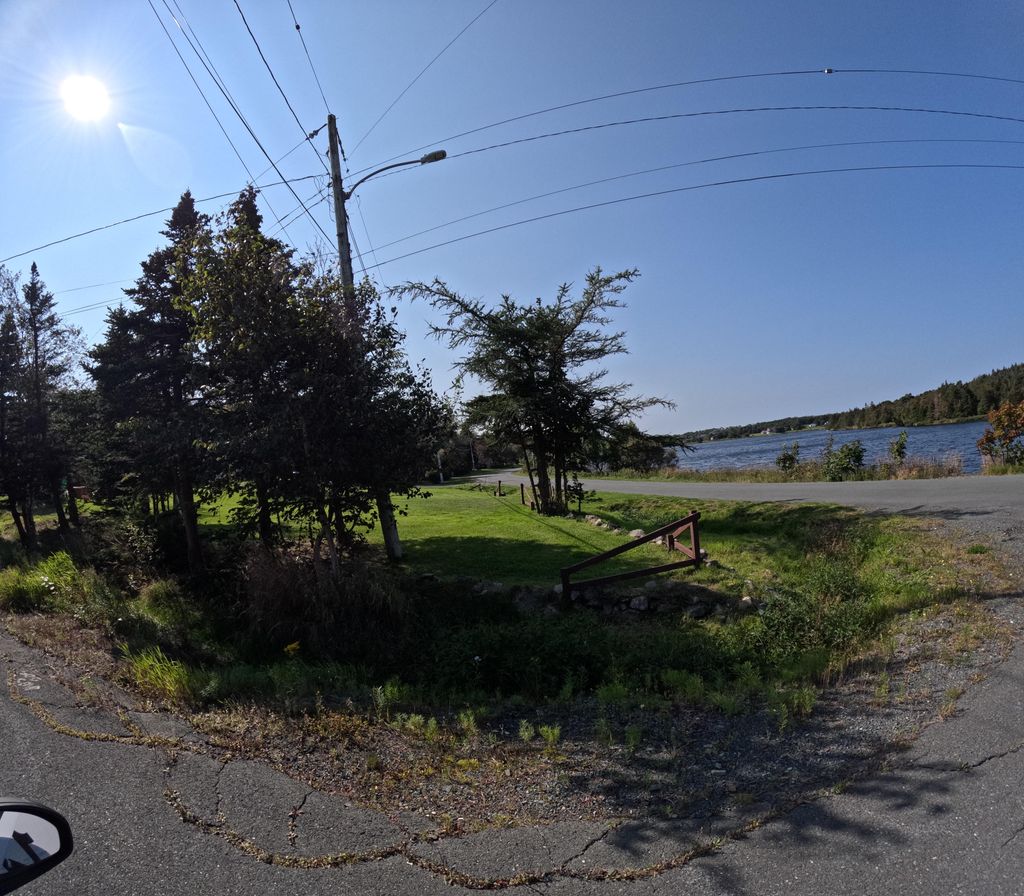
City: st_johns